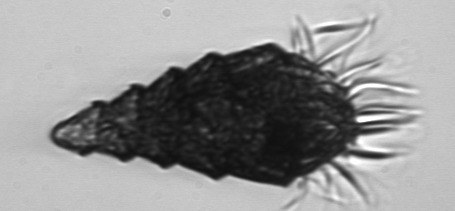
Label: Laboea_strobila